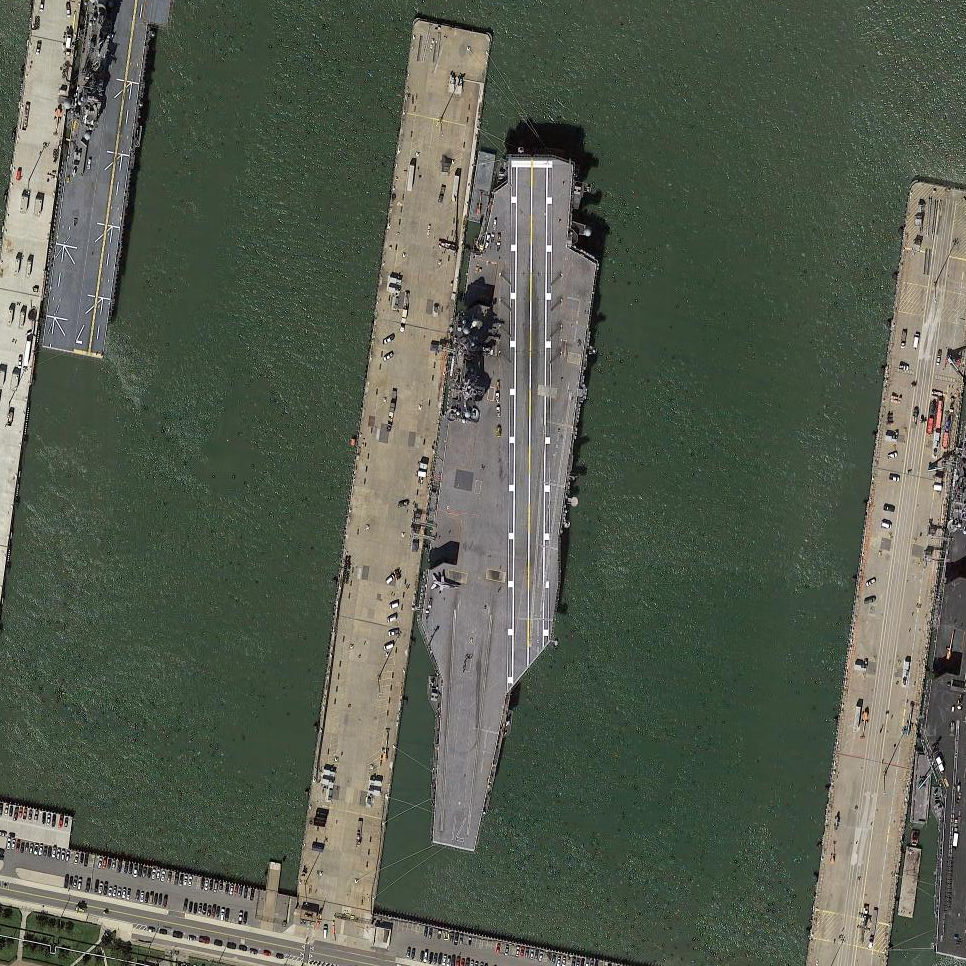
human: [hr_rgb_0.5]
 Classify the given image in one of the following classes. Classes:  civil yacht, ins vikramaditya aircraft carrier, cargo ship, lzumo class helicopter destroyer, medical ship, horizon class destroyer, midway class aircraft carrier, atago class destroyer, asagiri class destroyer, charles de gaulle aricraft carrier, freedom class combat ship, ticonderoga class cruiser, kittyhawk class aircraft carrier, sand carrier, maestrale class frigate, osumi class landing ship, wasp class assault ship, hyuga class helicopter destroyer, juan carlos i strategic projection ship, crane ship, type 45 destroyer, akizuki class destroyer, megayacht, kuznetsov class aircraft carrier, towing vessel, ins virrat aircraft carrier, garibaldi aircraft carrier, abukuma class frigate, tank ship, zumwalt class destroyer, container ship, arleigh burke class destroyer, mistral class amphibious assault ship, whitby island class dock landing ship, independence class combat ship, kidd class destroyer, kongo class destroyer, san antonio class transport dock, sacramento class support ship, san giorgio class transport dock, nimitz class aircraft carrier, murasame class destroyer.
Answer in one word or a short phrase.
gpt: Nimitz class aircraft carrier